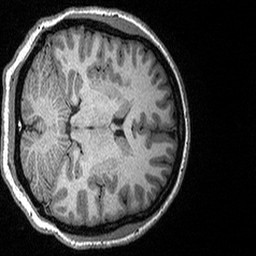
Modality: T1w
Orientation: axial
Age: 27
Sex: female
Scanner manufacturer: siemens
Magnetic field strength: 3 T
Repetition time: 2.3 s
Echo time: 0.00298 s